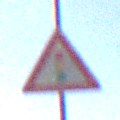
Verkehrszeichen: Lichtzeichenanlage
Umgebung: Outdoor, RoadRail
Tageszeit: MorningAfternoon
Wetter: PartlyCloudy
Licht: Natural
Jahreszeit: NotSpecified
Kontrast: HighContrast